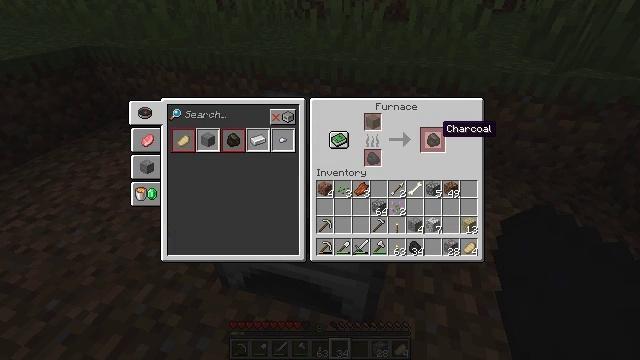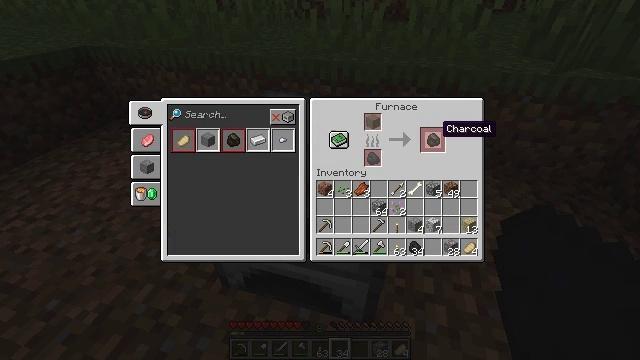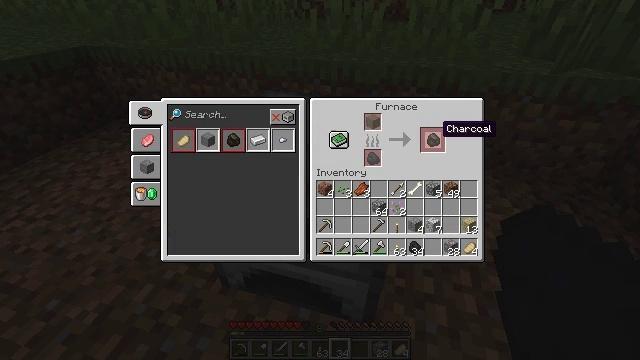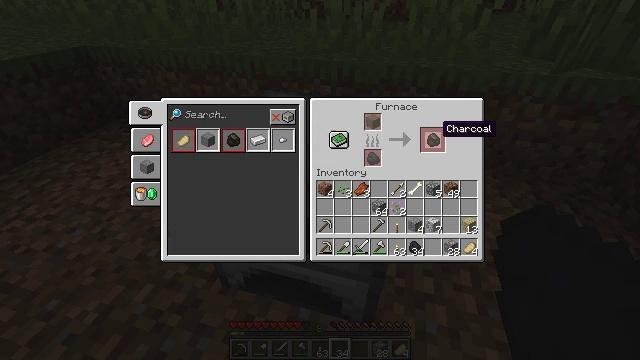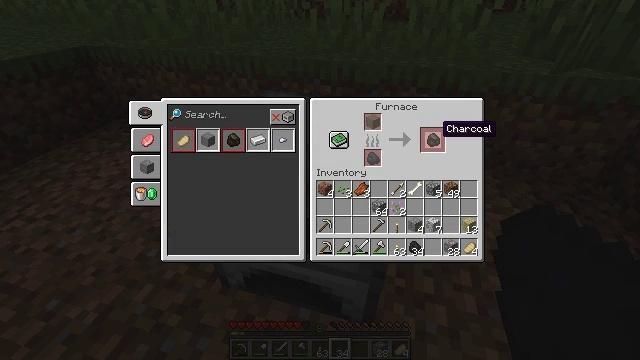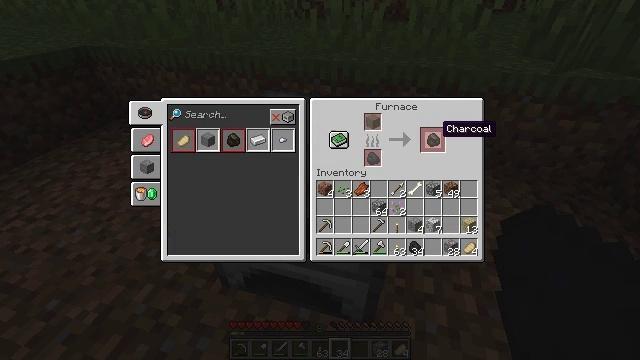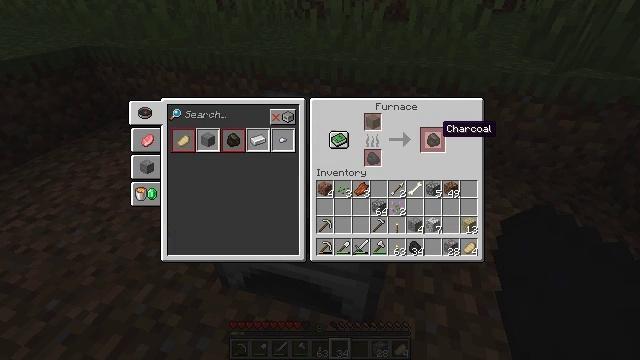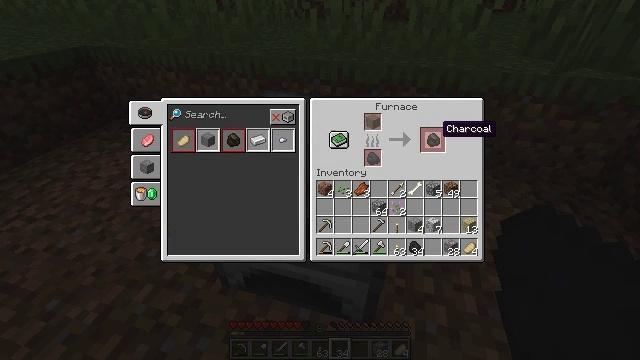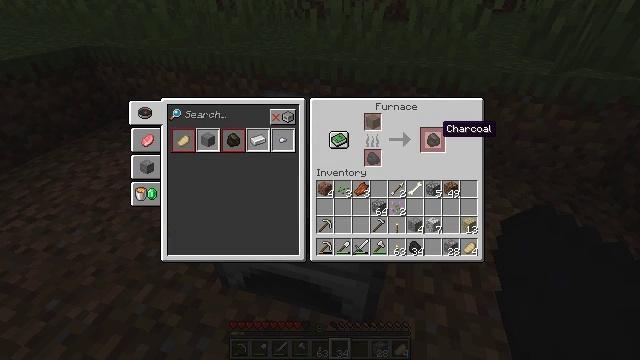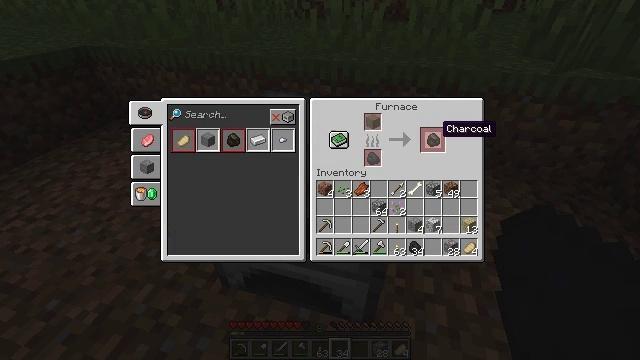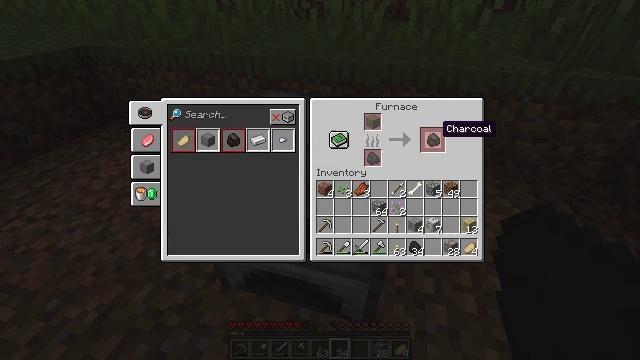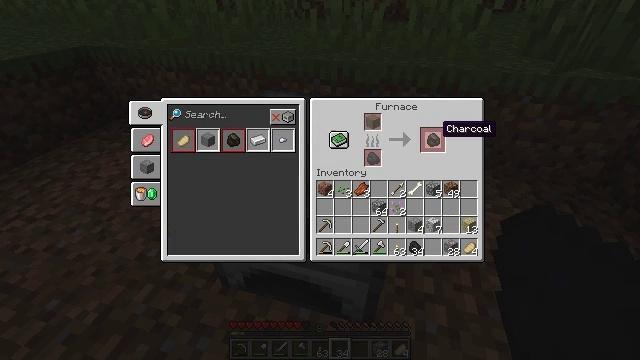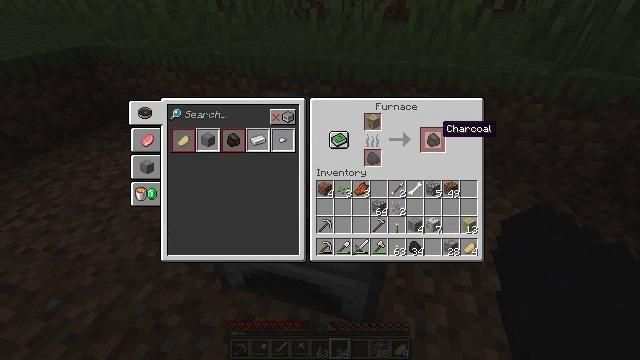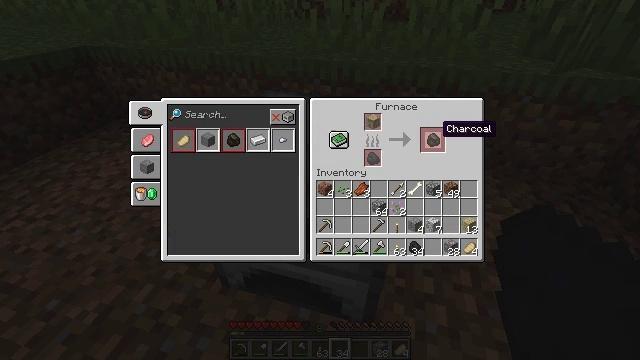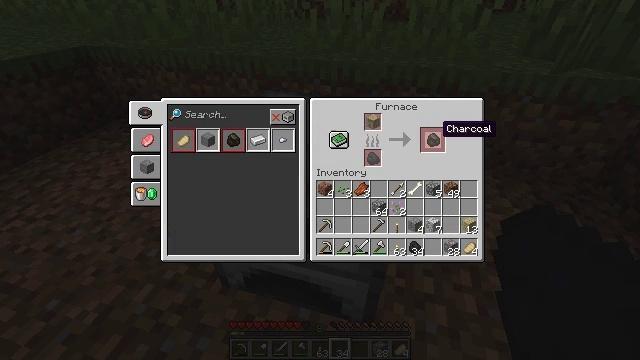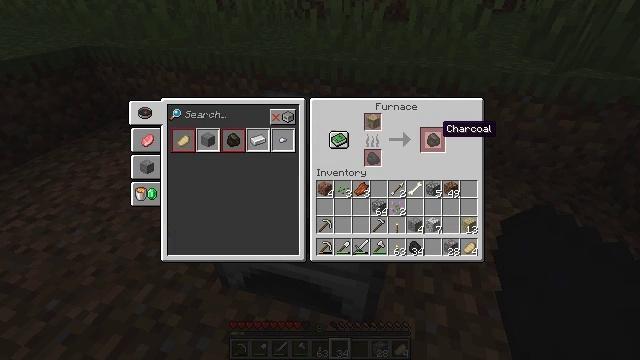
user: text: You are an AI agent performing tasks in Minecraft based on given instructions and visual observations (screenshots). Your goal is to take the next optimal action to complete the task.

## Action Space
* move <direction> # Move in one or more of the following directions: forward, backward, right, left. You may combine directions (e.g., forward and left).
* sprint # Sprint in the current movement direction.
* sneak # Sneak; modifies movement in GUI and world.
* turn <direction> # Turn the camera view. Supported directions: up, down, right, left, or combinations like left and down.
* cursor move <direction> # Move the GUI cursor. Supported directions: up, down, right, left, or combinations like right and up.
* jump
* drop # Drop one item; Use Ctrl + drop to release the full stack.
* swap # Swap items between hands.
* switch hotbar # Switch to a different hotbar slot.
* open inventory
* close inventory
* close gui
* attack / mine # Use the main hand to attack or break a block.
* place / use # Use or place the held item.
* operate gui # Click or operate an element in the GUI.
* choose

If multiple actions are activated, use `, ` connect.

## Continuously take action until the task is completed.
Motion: motion action
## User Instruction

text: Break the grass block.
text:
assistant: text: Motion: no_op
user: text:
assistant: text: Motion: no_op
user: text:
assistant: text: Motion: no_op
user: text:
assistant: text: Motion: no_op
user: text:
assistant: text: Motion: no_op
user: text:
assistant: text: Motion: no_op
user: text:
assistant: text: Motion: no_op
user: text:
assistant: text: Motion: no_op
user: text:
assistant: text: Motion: no_op
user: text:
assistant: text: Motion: no_op
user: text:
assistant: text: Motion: no_op
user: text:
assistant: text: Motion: no_op
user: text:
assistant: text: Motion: no_op
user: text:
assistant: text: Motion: no_op
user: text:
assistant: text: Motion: no_op
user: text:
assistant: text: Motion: no_op
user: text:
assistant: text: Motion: no_op
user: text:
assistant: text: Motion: no_op
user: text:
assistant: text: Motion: no_op
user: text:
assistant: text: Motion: no_op
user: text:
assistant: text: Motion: no_op
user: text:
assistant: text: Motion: no_op
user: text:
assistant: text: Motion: no_op
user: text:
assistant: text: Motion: cursor move left and up
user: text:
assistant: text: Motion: cursor move left
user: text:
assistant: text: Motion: no_op
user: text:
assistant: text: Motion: no_op
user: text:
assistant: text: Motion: no_op
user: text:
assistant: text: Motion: no_op
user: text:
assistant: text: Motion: no_op